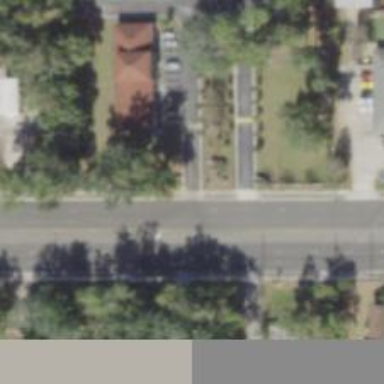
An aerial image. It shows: Unmarked crossing on footway.